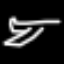
Label: airplane